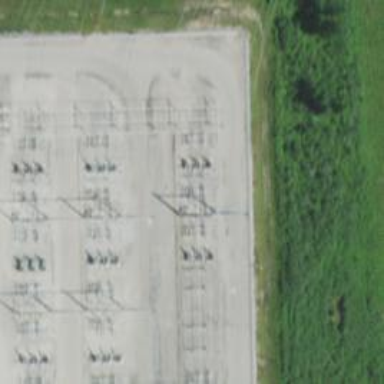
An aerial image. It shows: Switch used for power control.